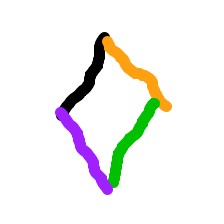
Shape: rhombus